Question: I am using 'Eclipse', 'Version: Indigo Service Release 1'.
My 'GWT version is 2.4.0'. I installed everything like GWT and Maven related plugins.
I am trying to import a 'existing gwt-maven project'. When importing, I see this dialog:

Can anyone tell me why and how to solve it?
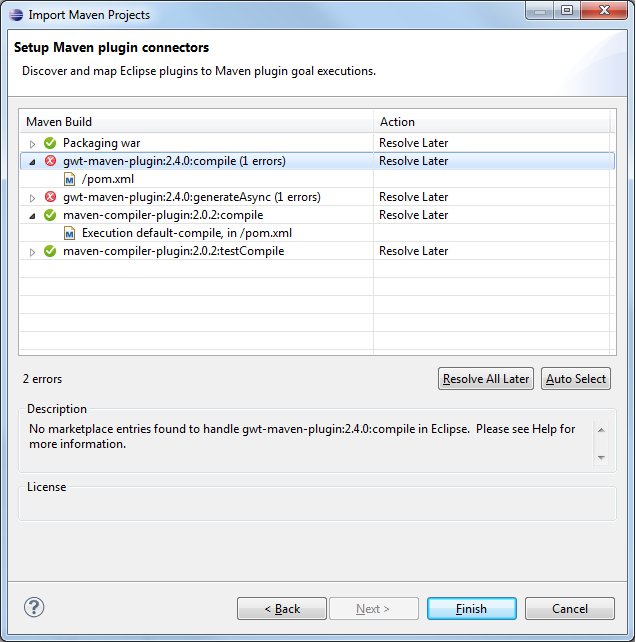
Answer: Google is your dear friend.
By entering "no marketplace entries found to handle gwt-mavn-plugin", I got:
<URL>
<URL>
<URL>
Actually I would advise you to use 'maven' from the command line instead of using the 'Maven plugin' in Eclipse as I had exprienced many issues with it.
From the command line, run the following commands:
- 'mvn clean install'- 'mvn eclipse:eclipse'
Afterwards, from your eclipse, import your generated project as a normal project and voila!
Hope this helps!